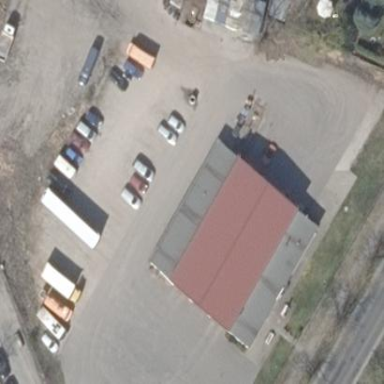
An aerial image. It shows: Retail area with car repair shop.